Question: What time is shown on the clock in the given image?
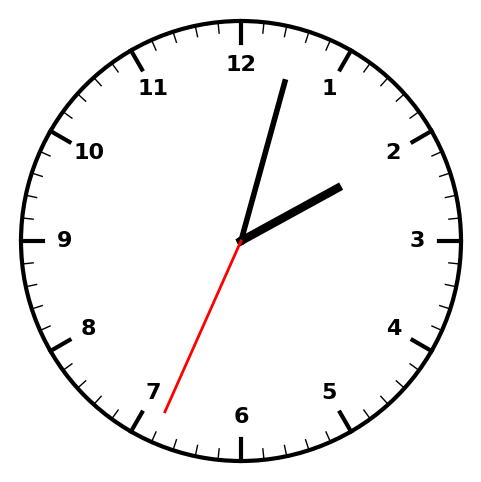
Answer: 02:02:34